Question: I want to draw a simple bar plot like so:
'''
test <- data.frame(y=c(1,3,53,10,30,35,50), x=c(1:7))
barplot(test$y, names.arg=test$x)
'''

My issue is that the y axis does not extend far enough if the maximum value is some "unpretty" number. What would be better is if the axis extended passed the maximum value and finished on some "pretty" value greater than the maximum.
Given a random dataset (i.e. this is going in a function), is there a simple way of doing this?
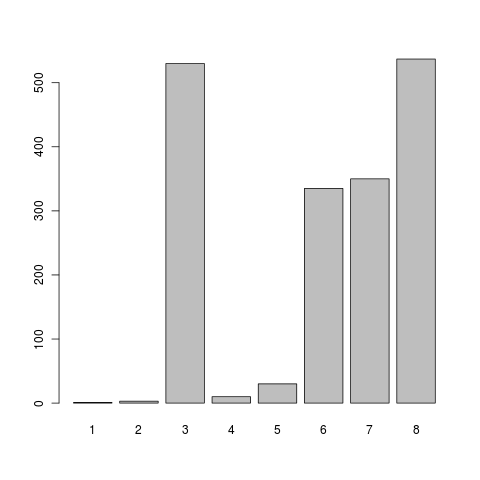
Answer: You can use a combination of 'pretty()' and 'range()' to automatically pick nicer settings for 'ylim':
'''
test <- data.frame(y=c(1,3,53,10,30,35,50), x=c(1:7))
barplot(test$y, names.arg=test$x,
ylim = range(pretty(c(0, test$y))))
'''

(Thanks to Gavin Simpson for pointing out that 'range(pretty(c(0, test$y)))' works just as well as 'range(pretty(c(0, max(test$y)))')